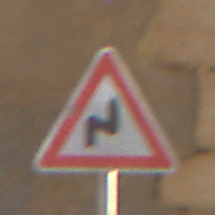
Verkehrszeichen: DoppelkurveRechts
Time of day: Midday
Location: Outdoor (Urban)
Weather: Clear
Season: NotSpecified
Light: Natural